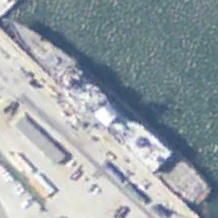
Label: cruiser